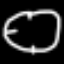
Label: clock